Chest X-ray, PA view. Patient: 70 years old, sex F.
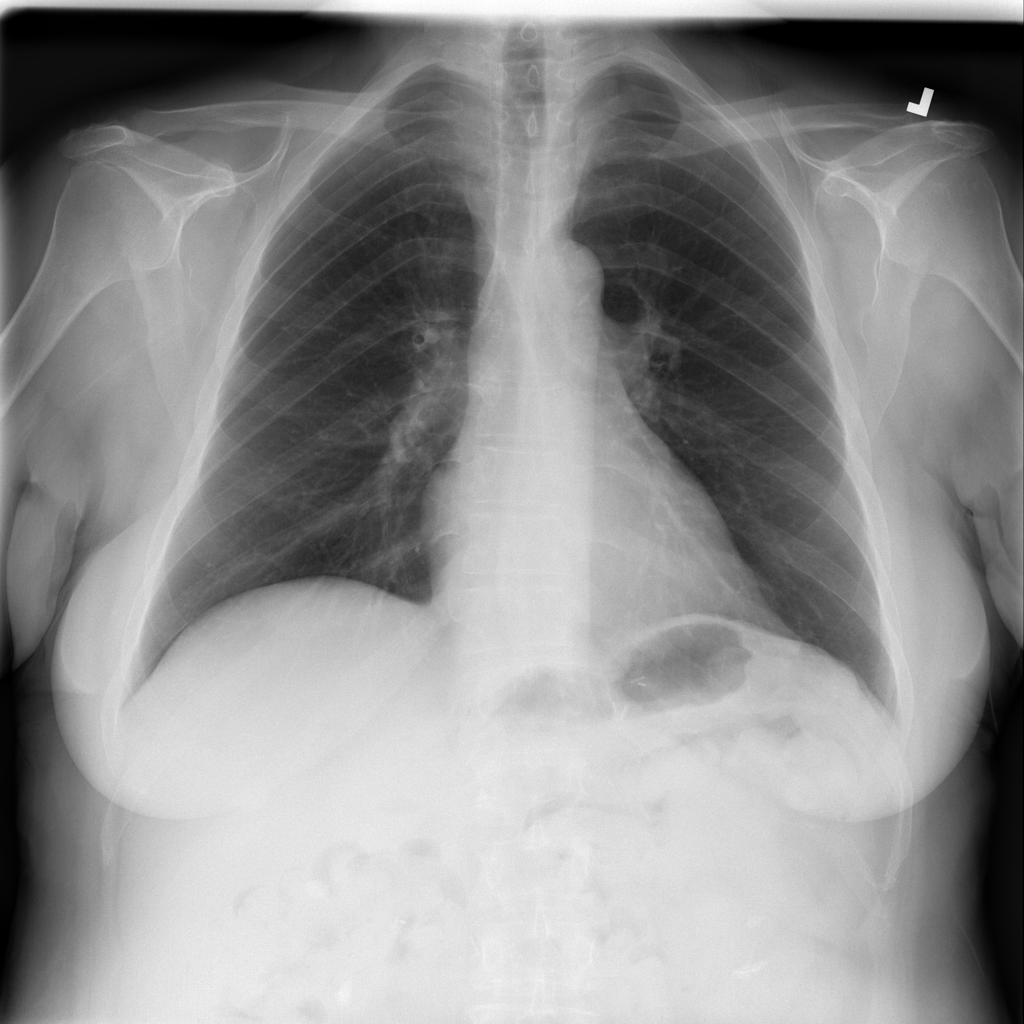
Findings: No Finding